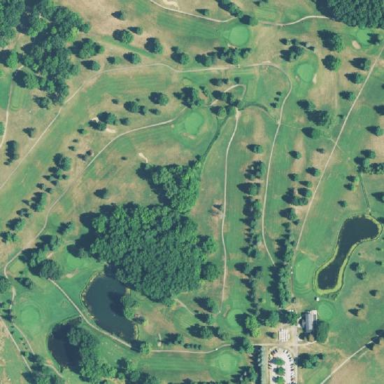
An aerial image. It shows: Golf course.